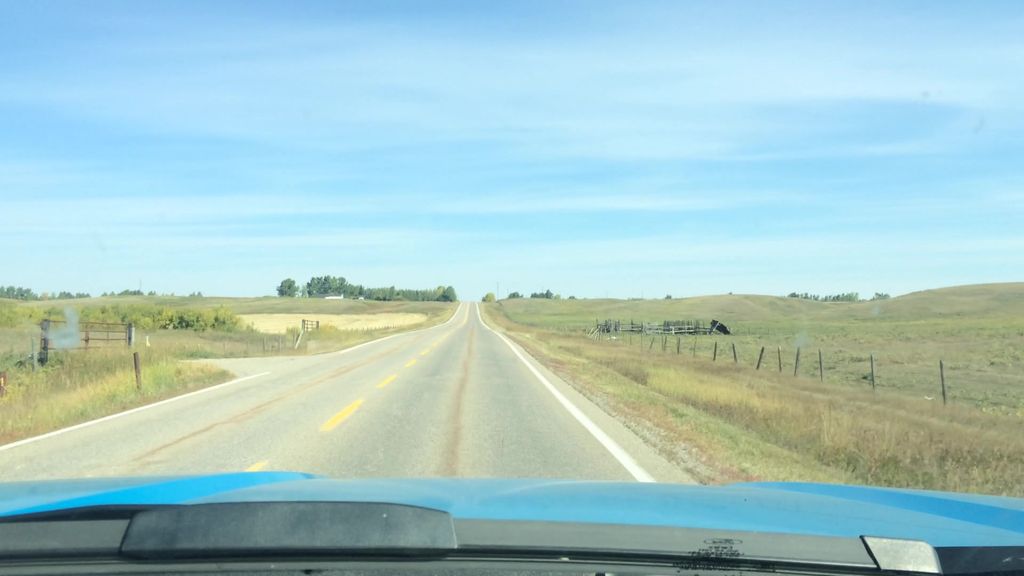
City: calgary